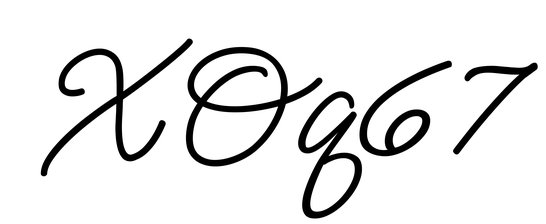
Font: MeowScript-Regular